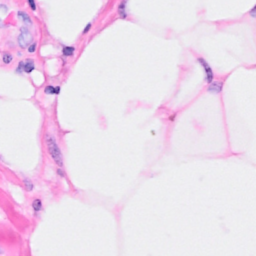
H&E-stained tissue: Breast